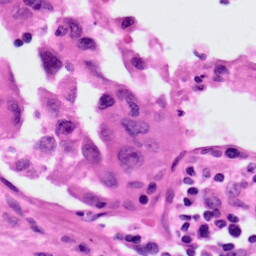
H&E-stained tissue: Lung